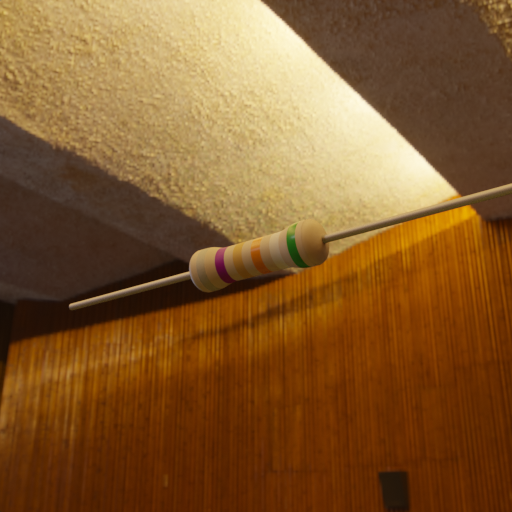
Resistor colour bands (in order): silver, violet, gold, orange, white, green